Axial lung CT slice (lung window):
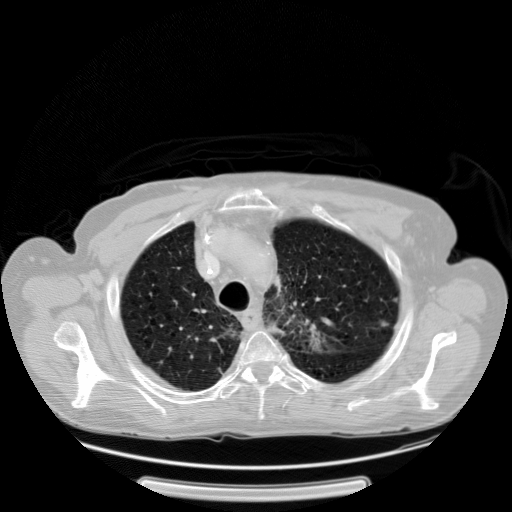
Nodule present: yes
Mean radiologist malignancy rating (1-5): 3